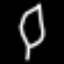
Label: leaf